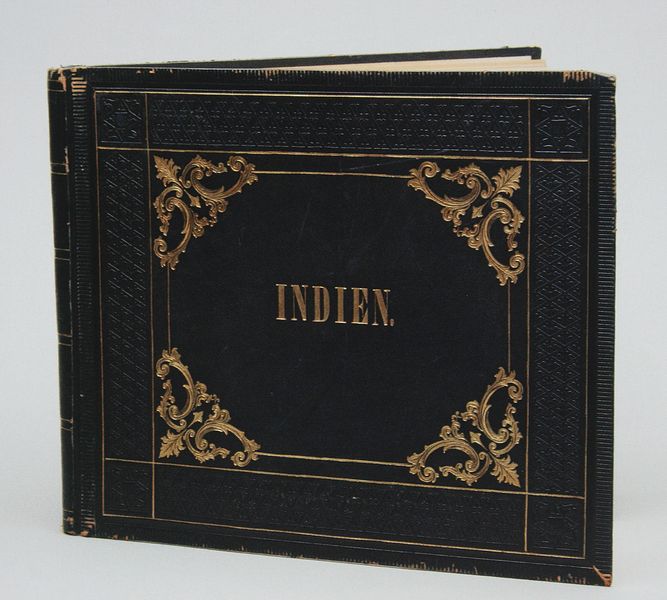
Titel: Album Indien
Künstler: Studio Samuel Bourne
Standort: München
Institution: Sammlung Dietmar Siegert
Schlagwörter: blau, schwarz, muster, ornament, band, rahmen, gold, linien, rand, floral, photographie, rechtecke, buch, titel, einband, verziert, ecken, ledereinband, seiten, leder, ornamentik, indien, graviert, album, abgestoeßen, oranemntik, safranleder